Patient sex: M
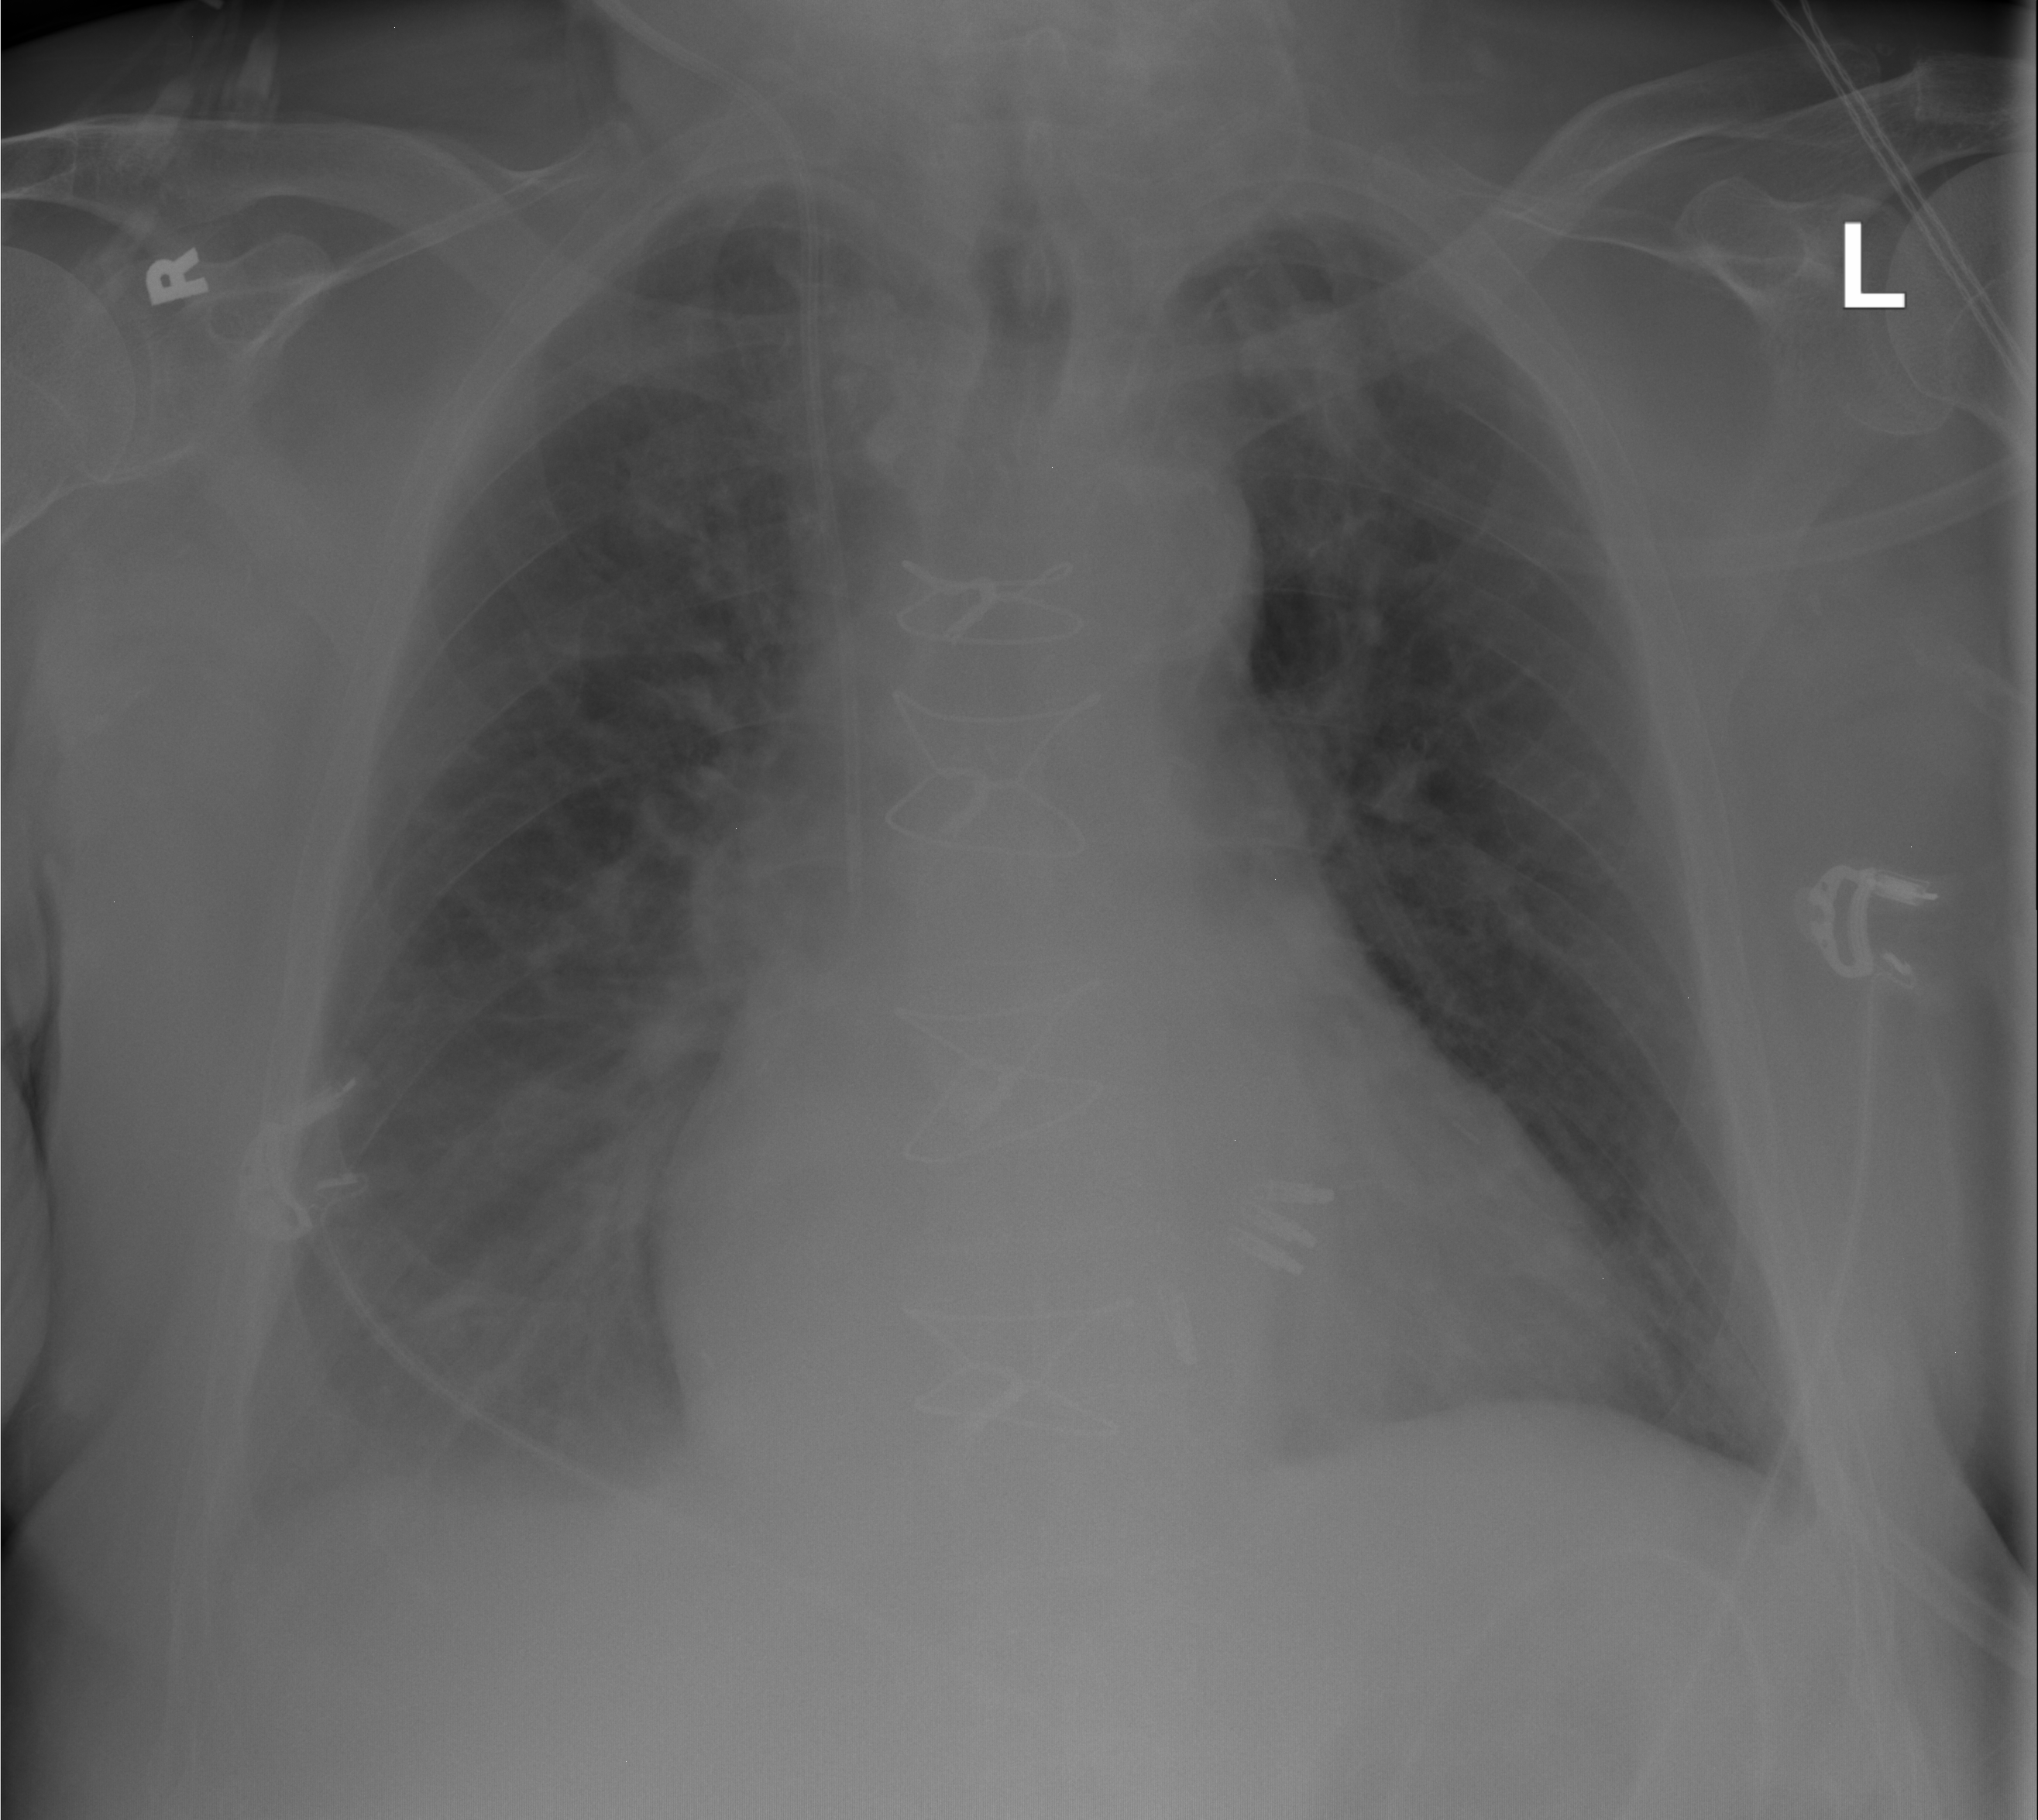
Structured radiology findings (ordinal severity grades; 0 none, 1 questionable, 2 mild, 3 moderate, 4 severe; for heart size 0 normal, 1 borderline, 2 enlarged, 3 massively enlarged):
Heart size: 0
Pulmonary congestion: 0
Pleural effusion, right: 2
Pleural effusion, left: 0
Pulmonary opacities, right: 0
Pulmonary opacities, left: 0
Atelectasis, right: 2
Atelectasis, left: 0